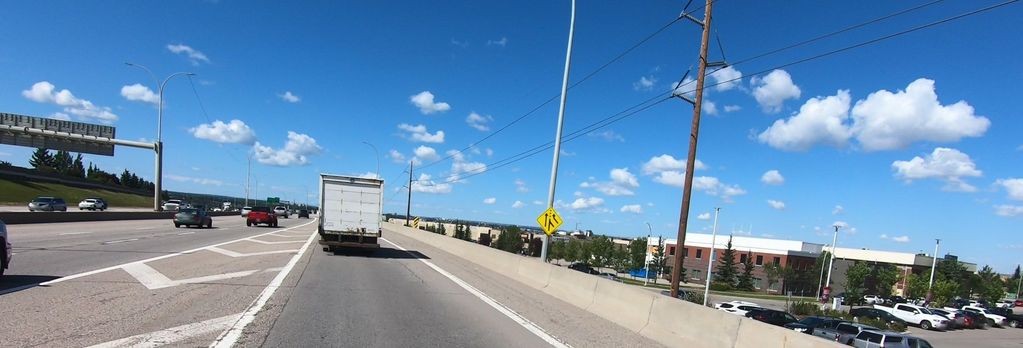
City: calgary